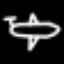
Label: airplane